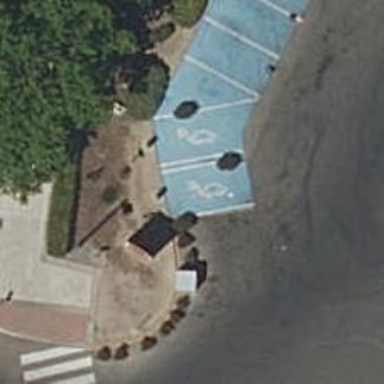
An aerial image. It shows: Charging station.